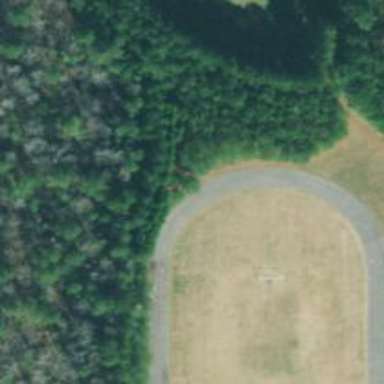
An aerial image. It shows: Track in leisure land.